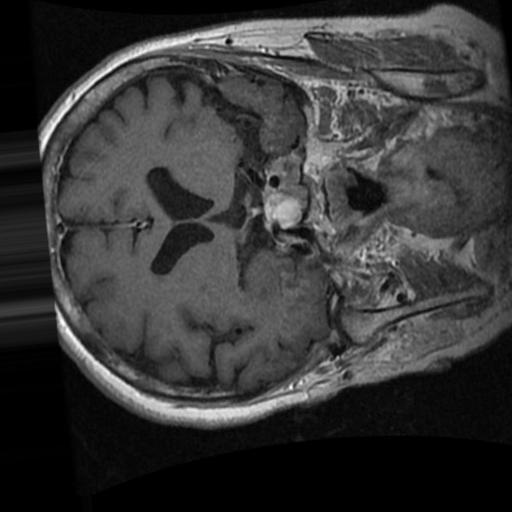
Label: brain_tumor